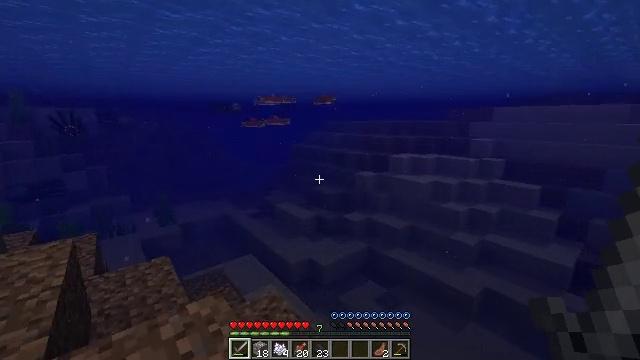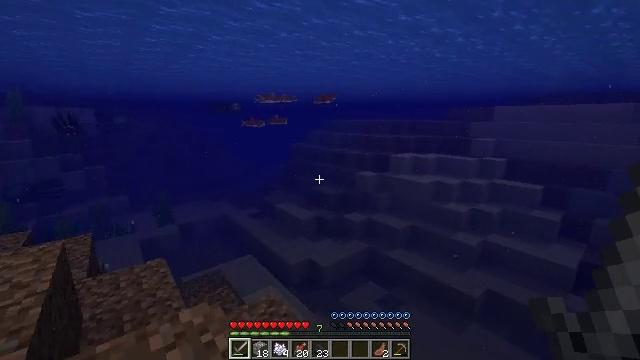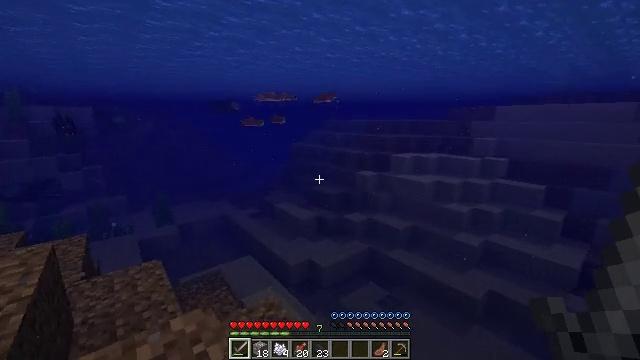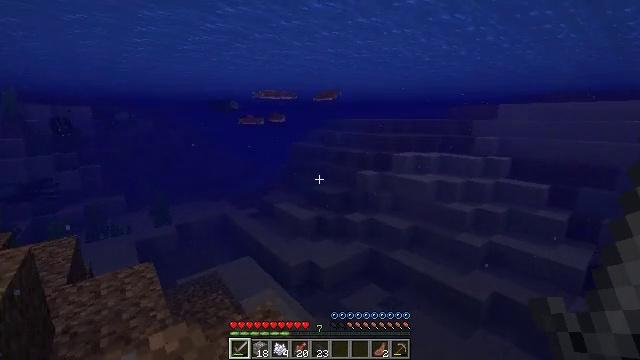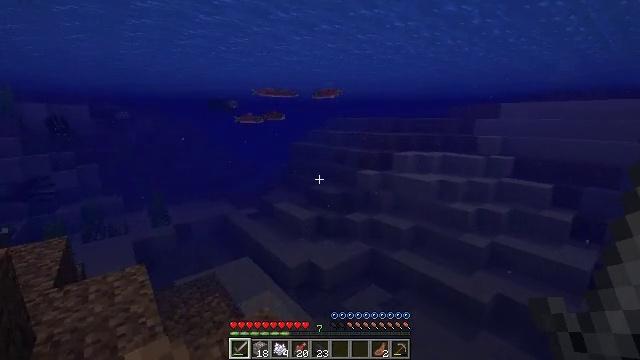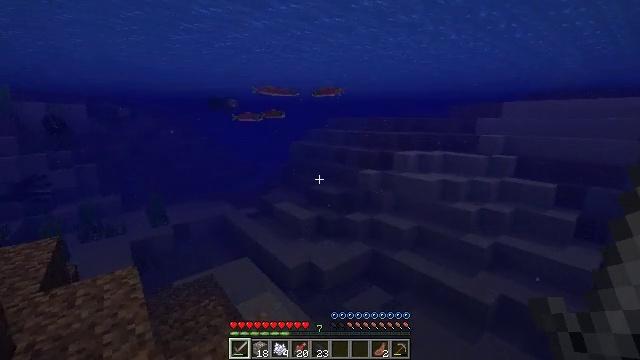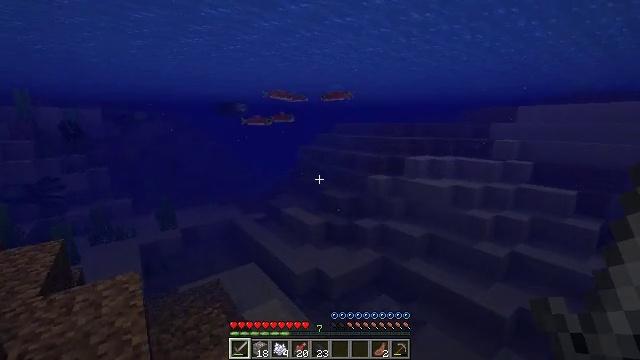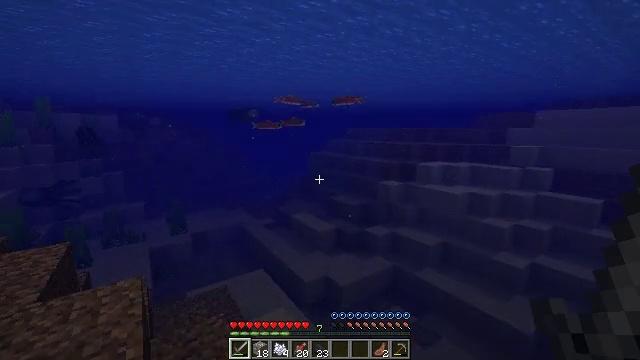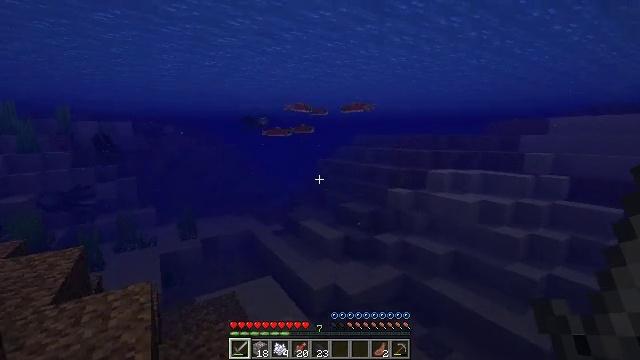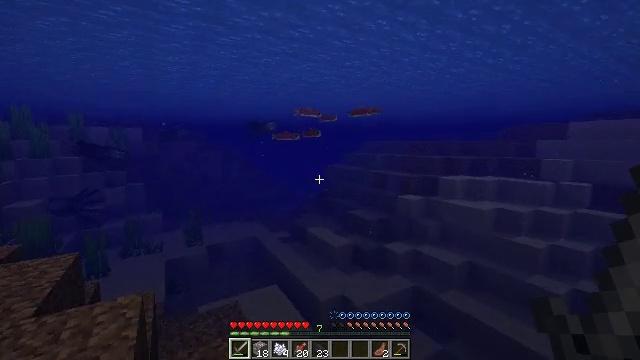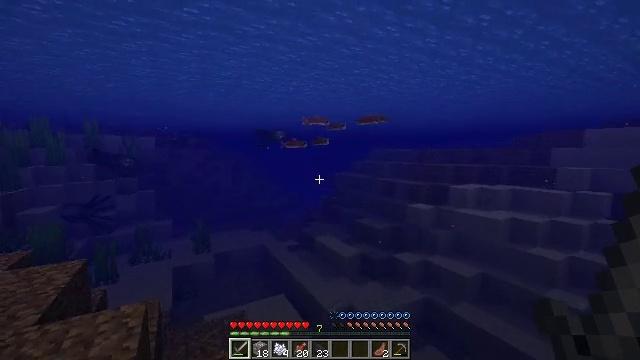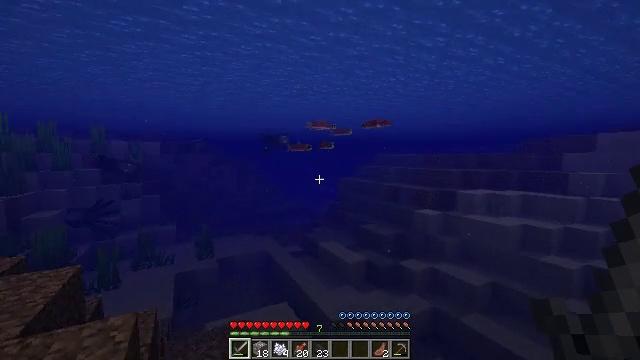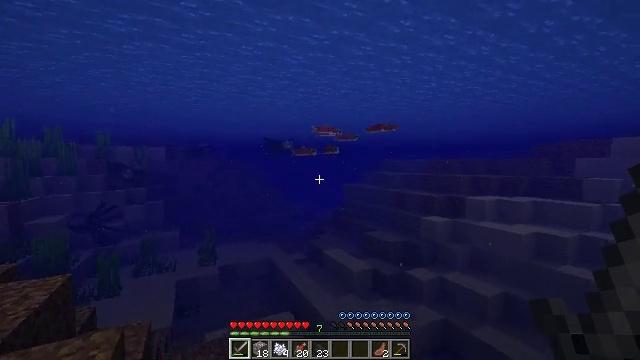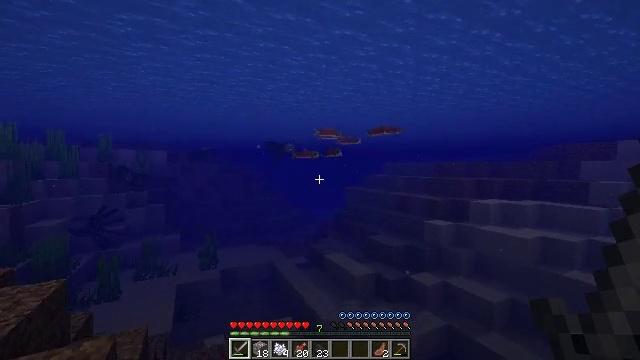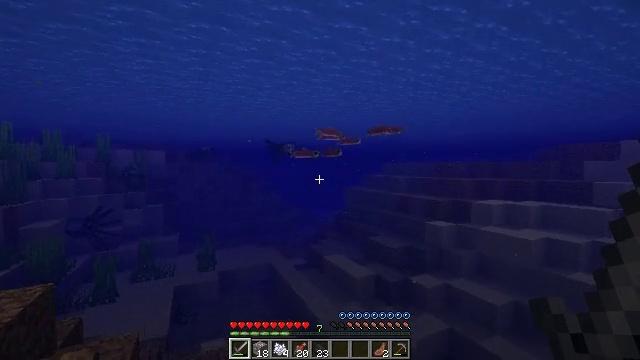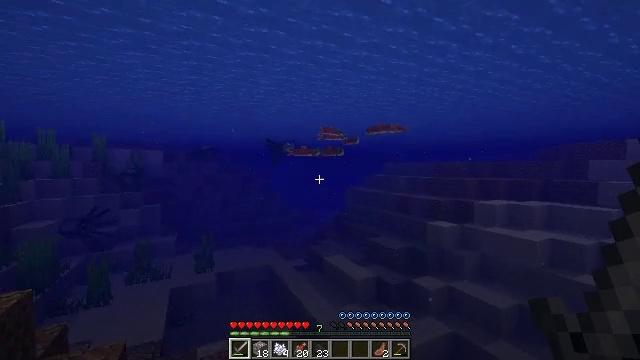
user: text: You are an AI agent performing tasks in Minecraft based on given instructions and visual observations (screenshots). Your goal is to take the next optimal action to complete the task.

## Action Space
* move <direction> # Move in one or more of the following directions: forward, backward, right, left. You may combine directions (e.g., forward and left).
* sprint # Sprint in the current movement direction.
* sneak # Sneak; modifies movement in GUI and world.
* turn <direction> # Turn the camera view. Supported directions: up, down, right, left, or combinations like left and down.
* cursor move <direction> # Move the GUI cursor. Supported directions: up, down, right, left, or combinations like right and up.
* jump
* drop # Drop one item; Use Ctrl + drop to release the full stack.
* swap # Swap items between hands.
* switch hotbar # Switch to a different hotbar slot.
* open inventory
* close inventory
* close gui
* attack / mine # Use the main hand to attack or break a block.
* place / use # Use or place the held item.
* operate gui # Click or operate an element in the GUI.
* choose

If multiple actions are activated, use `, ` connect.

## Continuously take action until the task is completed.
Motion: motion action
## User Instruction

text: Fish and kill the salmon.
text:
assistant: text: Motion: move forward
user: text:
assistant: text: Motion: move forward
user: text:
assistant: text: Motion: move forward
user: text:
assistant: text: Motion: move forward
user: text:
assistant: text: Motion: move forward
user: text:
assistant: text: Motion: move forward, turn left and up
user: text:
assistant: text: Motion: move forward, turn left and up
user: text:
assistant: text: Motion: move forward, turn left and up
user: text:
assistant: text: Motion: move forward, turn left and up
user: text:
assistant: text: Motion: move forward, turn left and up
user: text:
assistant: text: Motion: move forward, turn left and up
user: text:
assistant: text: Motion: move forward, turn left and up
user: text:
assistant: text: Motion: move forward
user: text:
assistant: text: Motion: move forward
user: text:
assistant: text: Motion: move forward
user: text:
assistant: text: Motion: move forward
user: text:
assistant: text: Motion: move forward
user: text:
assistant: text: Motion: move forward
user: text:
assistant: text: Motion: move forward
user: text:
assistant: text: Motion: move forward
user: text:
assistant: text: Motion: move forward
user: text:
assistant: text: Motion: move forward
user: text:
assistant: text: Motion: move forward
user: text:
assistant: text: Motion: move forward
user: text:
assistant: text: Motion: move forward
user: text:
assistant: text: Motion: move forward
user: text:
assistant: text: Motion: move forward
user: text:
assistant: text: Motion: move forward
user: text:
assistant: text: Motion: move forward
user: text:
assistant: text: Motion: move forward